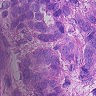
Metastatic tissue present: yes